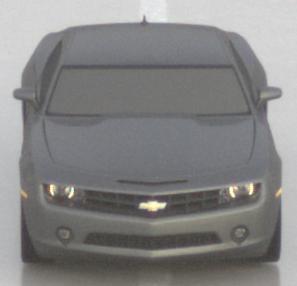
Make: Chevrolet
Model: Camaro Cabriolet 6.2 V8
Detailed model: Camaro (V) Coupé
Model produced from: 2011/09
Model produced until: 2014/02
Doors: 2
Color: gray
Road condition: wet road
Daytime: sunrise or sunset
Contrast: low contrast